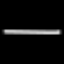
Label: line